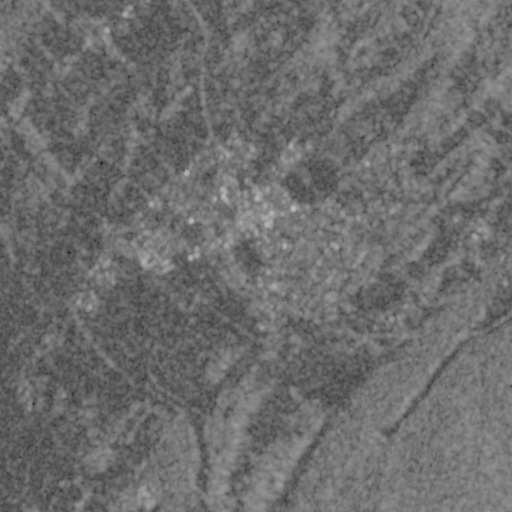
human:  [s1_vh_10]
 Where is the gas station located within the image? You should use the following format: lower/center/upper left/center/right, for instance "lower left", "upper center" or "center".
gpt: The gas station is located in the upper center of the image.
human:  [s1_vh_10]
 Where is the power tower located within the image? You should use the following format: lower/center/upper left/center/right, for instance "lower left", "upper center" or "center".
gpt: The power tower is located in the center right of the image.
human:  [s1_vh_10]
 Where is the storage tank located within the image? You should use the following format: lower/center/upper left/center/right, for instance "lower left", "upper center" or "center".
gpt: The storage tank is located in the upper left of the image.
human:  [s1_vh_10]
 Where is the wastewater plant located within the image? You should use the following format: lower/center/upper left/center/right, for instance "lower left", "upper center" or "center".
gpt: The wastewater plant is located in the upper left of the image.
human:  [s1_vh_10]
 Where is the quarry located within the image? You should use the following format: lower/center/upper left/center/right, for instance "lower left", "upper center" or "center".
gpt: There is no quarry in the image.

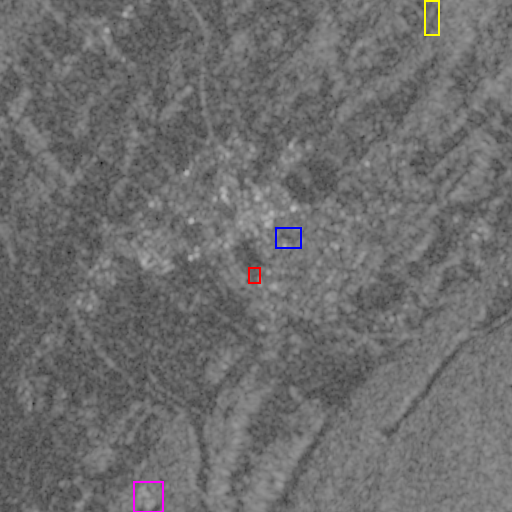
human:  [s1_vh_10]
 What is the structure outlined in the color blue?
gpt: The structure outlined in blue is a park.
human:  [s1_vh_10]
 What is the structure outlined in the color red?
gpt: The structure outlined in red is a parking lot.
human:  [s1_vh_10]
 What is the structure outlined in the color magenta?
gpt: The structure outlined in magenta is a quarry.
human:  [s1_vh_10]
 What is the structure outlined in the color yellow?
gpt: The structure outlined in yellow is a track.
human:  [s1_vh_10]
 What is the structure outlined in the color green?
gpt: There is no green outline.